You are looking at a signal-to-image encoding: consecutive vibration samples arranged as the rows of a grayscale square. Classify the bearing condition as one of: normal, inner_race, outer_race, ball.
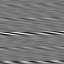
Answer: outer_race